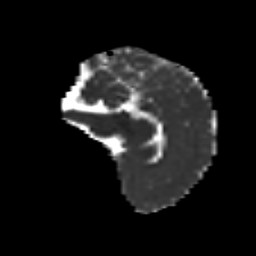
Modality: MD
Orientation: sagittal
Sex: female
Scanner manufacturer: siemens
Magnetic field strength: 3 T
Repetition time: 5 s
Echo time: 0.071 s